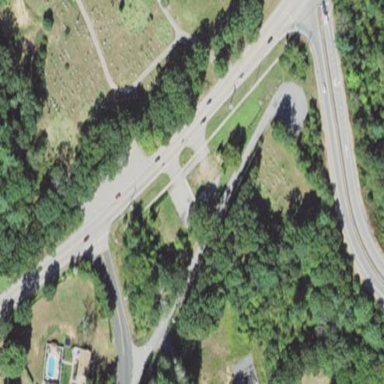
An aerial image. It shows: Private cemetery with the landuse designated as cemetery.